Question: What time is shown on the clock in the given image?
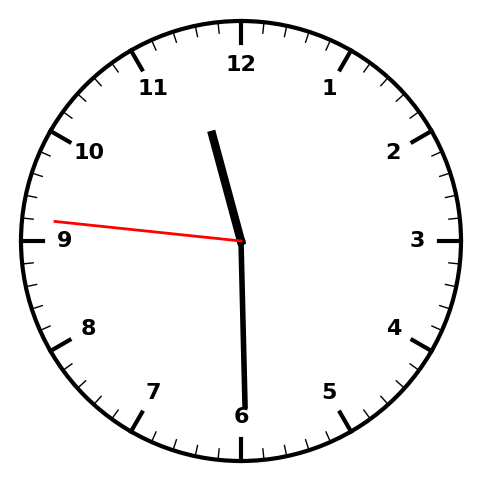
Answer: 11:29:46